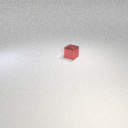
small red metal cube